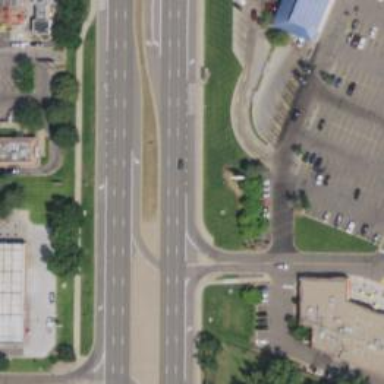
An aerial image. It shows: Asphalt road with primary link designation.